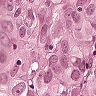
Metastatic tissue present: yes